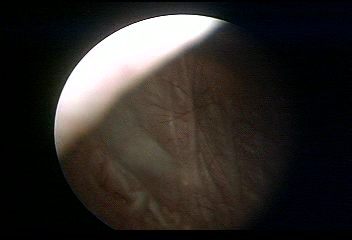
Modality: WLC
Class: Normal mucosa
Bladder cancer association: No